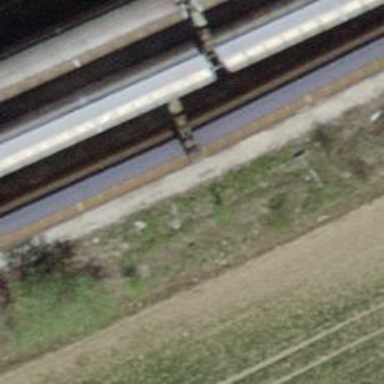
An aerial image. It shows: Single-track railway spur.